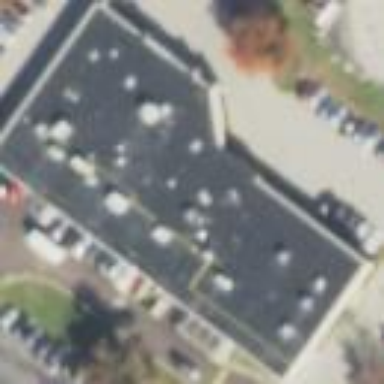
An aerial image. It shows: Commercial building.